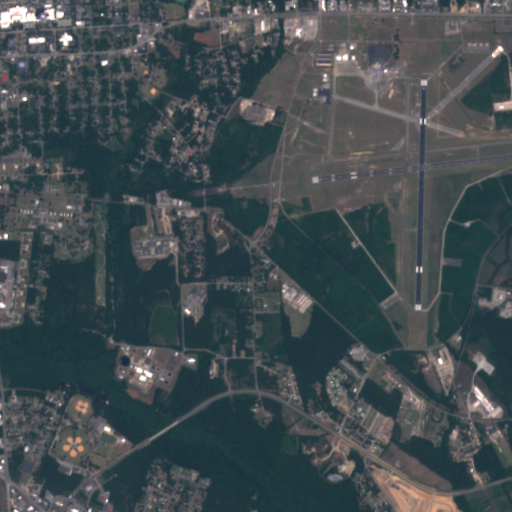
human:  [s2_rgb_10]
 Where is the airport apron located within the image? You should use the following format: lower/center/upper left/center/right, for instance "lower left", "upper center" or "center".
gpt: The airport apron is located in the upper right of the image.
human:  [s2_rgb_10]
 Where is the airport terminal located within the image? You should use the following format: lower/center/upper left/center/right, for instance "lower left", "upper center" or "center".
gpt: The airport terminal is located in the upper right of the image.
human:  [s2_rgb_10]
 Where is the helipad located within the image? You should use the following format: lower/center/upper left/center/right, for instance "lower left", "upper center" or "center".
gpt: The helipad is located in the upper left of the image.
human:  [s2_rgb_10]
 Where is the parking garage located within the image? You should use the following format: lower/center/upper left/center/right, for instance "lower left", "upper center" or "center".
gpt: The parking garage is located in the upper left of the image.
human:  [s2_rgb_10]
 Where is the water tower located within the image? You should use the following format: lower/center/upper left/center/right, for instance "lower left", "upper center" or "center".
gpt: The water tower is located in the upper left of the image.
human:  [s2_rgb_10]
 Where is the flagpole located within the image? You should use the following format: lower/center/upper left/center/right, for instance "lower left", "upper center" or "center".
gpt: The flagpole is located in the center left of the image.
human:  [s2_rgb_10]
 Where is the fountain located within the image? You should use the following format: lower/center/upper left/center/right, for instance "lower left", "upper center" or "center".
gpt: The fountain is located in the lower left of the image.
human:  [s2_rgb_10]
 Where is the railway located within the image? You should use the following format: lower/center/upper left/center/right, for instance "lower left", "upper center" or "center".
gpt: The railway is located in the left of the image.
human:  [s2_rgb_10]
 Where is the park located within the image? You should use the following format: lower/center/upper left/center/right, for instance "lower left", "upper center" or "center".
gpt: There is no park in the image.